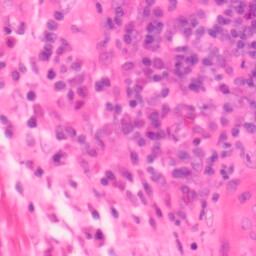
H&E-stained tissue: Colon